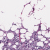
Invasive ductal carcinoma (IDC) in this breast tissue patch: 1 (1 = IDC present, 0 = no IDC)